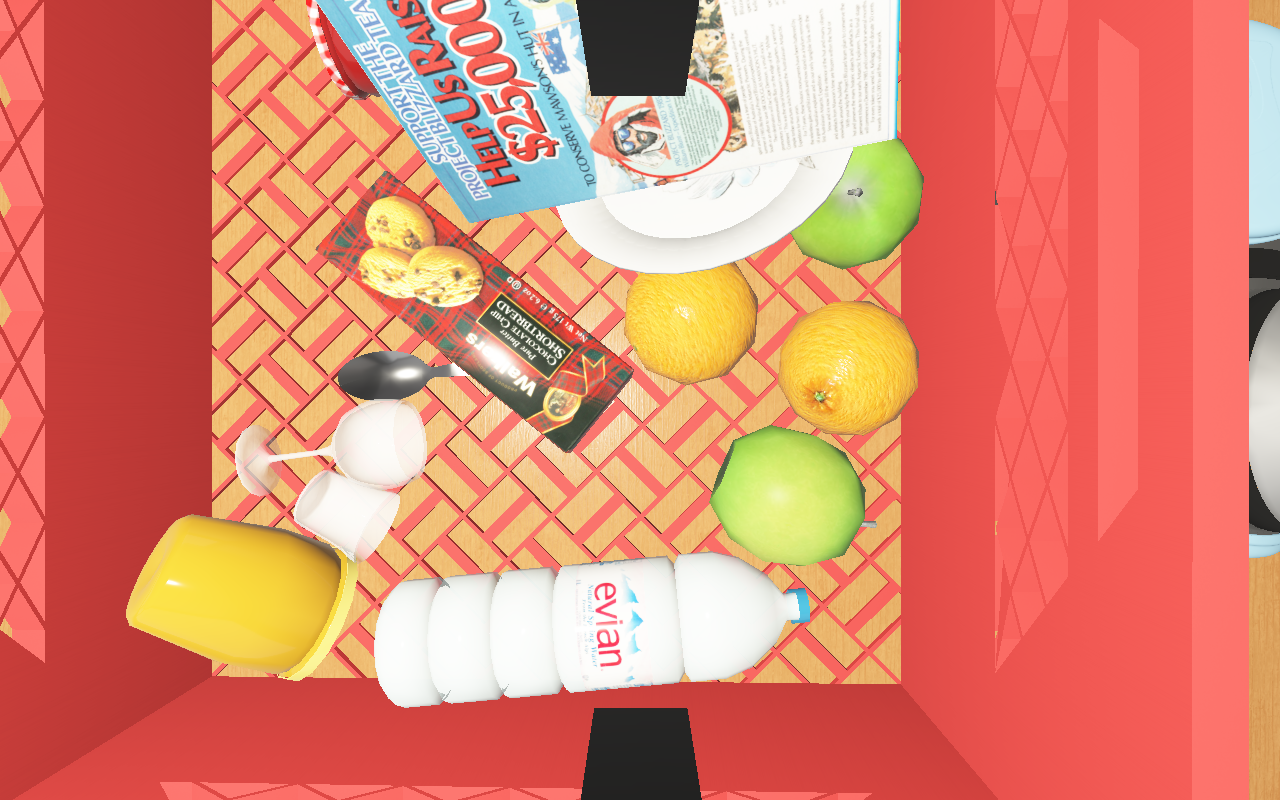
Objects in the scene:
water bottle
apple
apple
orange
spoon
glass
cereal box
cereal box
biscuit box